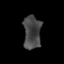
Tissue: prostate
Cell type: Fibroblasts
Senescence score: 0.7349
Nuclear area (px): 566
Mean DAPI intensity: 71.375